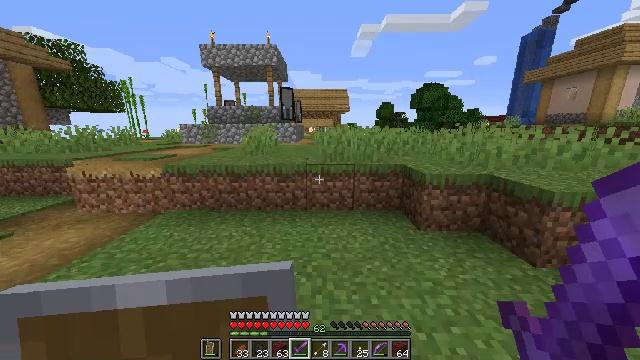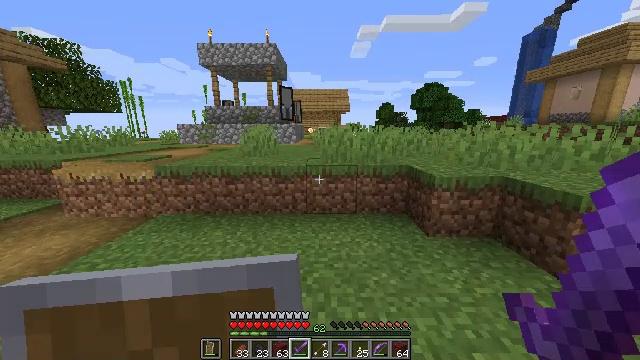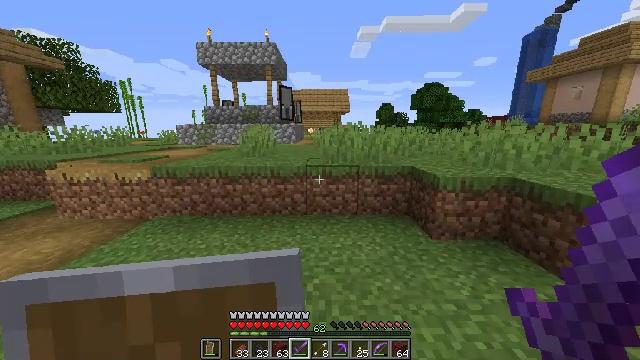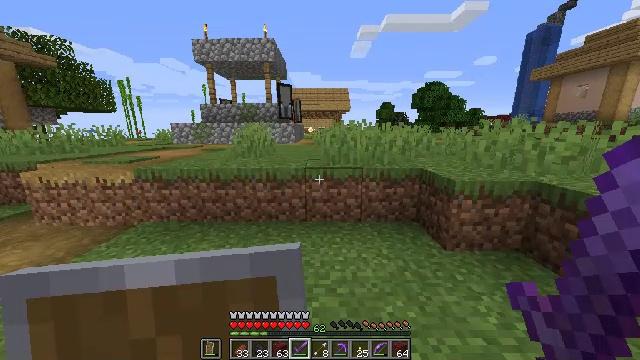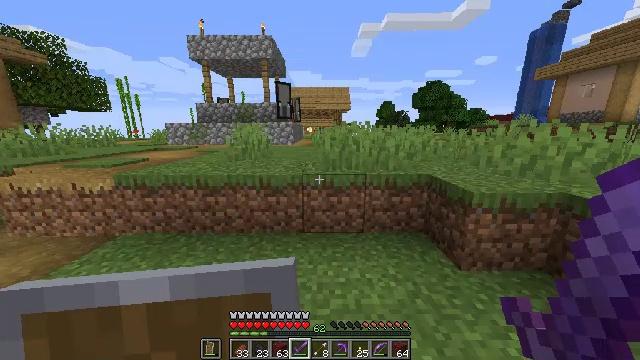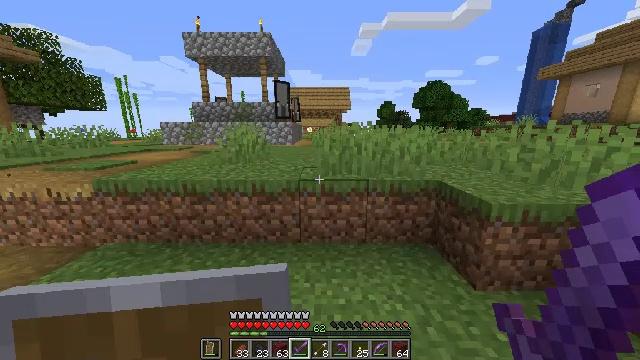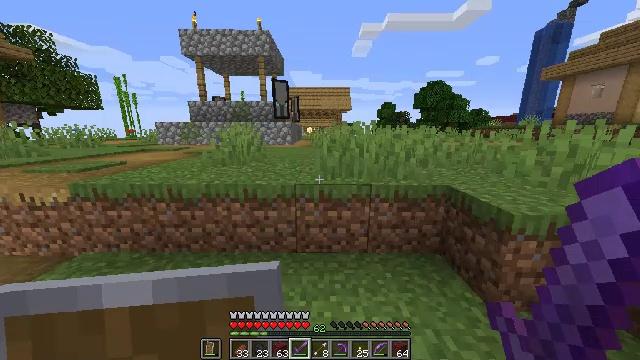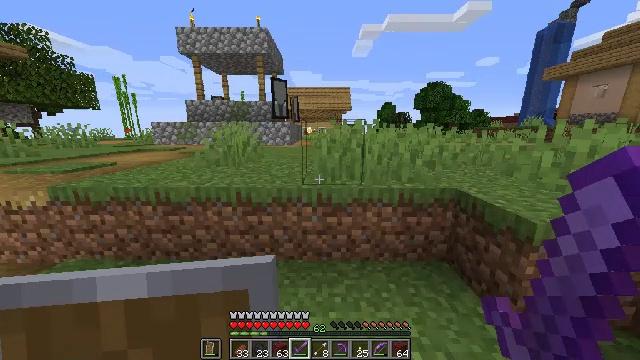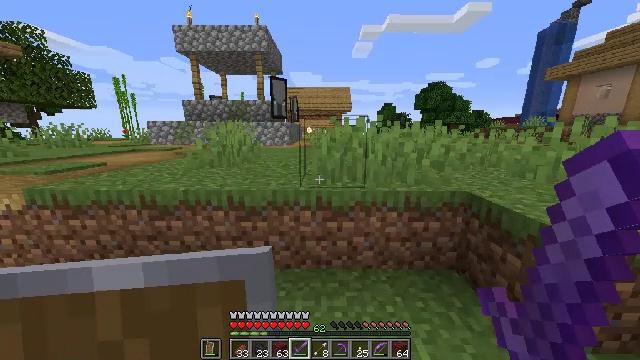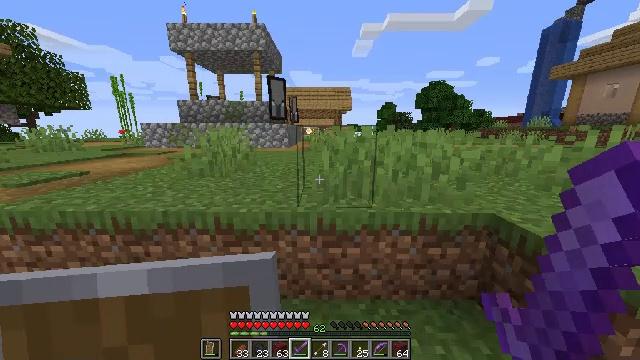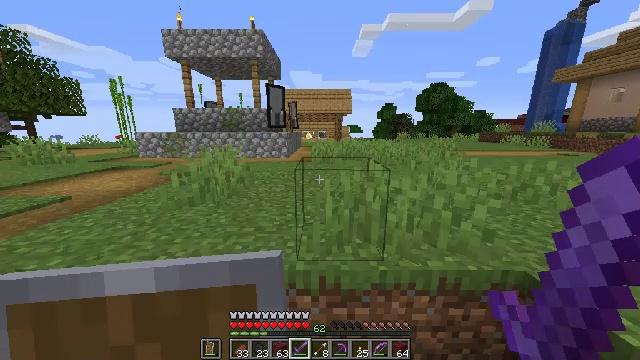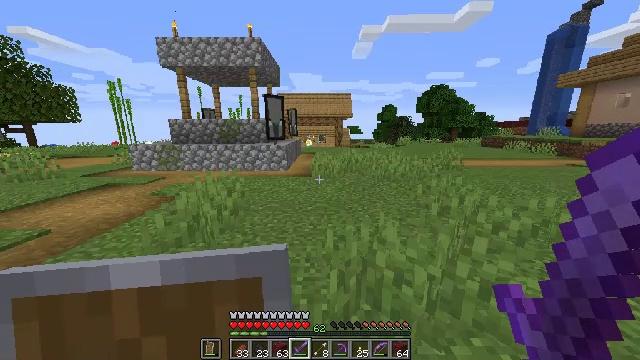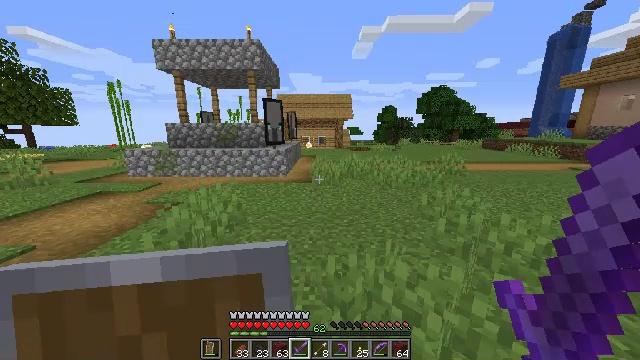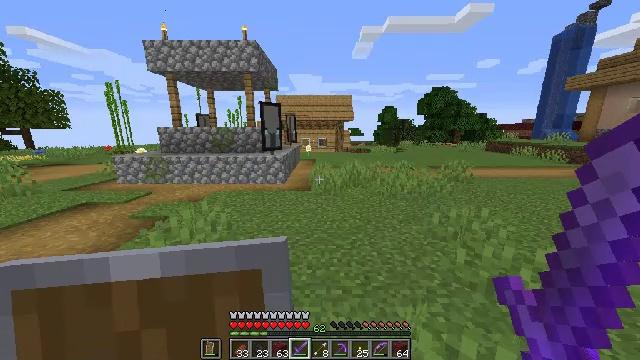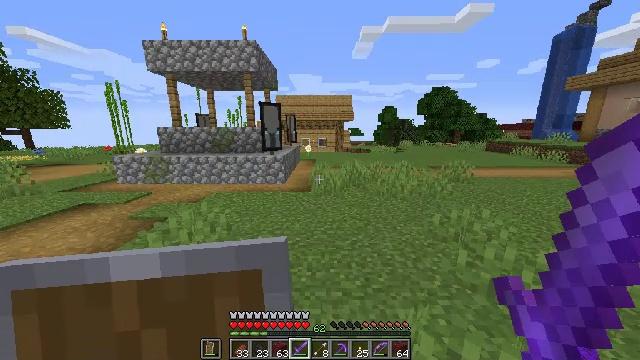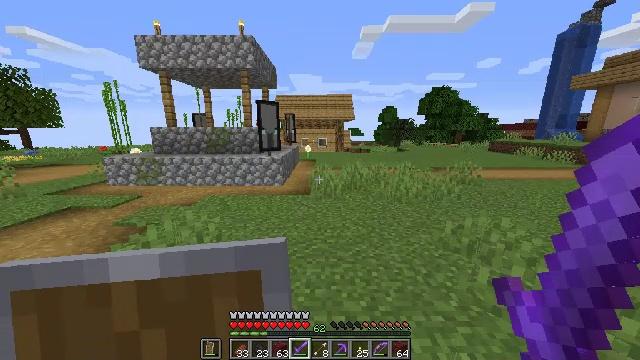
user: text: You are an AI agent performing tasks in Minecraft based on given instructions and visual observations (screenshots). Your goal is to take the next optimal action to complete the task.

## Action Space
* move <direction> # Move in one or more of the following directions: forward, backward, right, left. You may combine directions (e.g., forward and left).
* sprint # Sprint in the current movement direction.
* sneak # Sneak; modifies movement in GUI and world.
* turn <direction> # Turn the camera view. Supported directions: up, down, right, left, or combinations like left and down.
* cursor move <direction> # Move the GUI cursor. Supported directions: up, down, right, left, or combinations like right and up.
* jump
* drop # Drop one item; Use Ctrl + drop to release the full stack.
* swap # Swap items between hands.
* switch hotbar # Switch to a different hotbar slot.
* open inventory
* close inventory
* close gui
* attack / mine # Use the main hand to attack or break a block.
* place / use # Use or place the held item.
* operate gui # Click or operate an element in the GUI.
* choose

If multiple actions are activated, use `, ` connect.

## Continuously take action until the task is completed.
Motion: motion action
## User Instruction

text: Open the crafting table to make an ender eye.
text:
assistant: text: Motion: move forward
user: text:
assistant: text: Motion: move forward
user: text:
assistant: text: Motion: move forward
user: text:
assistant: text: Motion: move forward
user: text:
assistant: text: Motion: move forward
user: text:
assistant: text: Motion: move forward
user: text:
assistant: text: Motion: move forward
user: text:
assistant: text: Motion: move forward
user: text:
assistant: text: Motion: move forward, jump
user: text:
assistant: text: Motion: move forward, jump
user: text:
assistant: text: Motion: move forward, jump
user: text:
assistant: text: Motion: move forward, jump
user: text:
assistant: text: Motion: move forward, jump
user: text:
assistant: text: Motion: move forward, jump
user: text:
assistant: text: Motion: move forward, jump
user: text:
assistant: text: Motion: move forward, jump
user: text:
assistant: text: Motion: move forward, jump
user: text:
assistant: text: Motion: move forward and move right, jump
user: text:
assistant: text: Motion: move forward and move right, jump
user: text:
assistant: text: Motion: move forward and move right, jump
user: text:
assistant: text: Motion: move forward and move right, jump
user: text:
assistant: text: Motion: move forward, jump
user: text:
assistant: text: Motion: move forward, jump
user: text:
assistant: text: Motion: move forward, jump
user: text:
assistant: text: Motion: move forward, jump
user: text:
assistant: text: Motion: move forward, jump
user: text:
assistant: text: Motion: move forward, jump
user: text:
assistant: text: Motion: move forward, jump
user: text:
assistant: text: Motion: move forward, jump
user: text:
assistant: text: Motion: move forward, jump